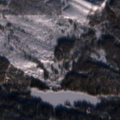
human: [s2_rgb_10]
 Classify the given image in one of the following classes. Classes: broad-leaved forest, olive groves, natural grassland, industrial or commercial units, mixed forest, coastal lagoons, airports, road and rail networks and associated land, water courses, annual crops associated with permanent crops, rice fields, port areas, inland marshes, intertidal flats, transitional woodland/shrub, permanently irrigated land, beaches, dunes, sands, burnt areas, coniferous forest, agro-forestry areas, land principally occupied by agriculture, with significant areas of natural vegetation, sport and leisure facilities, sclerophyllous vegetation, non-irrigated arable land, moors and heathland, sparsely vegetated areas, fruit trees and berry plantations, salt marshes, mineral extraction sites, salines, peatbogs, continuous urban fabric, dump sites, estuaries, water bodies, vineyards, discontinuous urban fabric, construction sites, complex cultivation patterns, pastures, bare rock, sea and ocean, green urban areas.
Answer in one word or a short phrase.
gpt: coniferous forest, mixed forest, transitional woodland/shrub